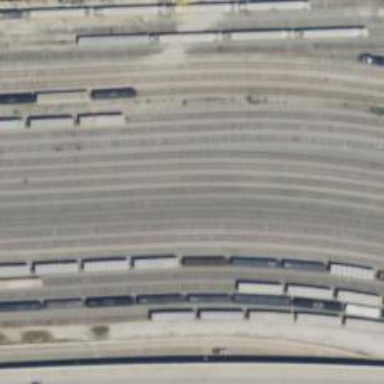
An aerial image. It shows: Railway yard in service.